Field crop: maize
Growth stage: 2
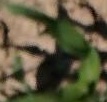
Species: maize